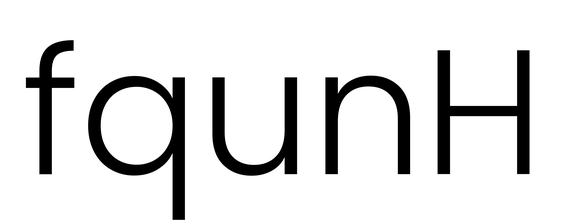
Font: Poppins-Light